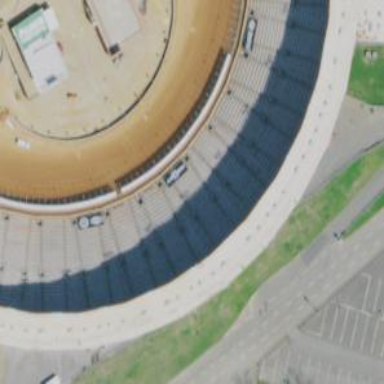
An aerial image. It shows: Raceway for motor sports.